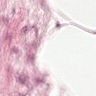
Metastatic tissue present: no